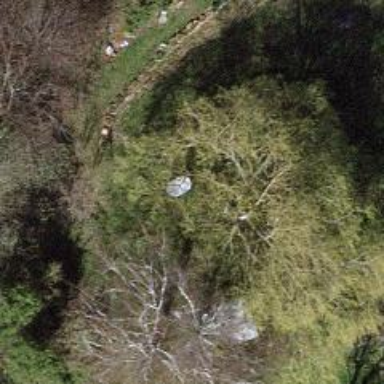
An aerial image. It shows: Beautiful tree in nature.